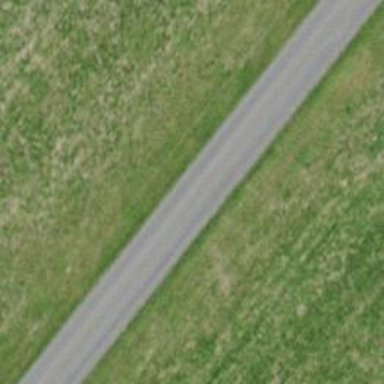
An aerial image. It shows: Unclassified road.